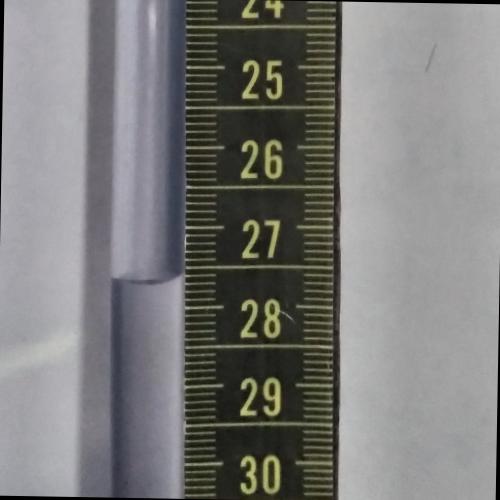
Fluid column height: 27.6 cm